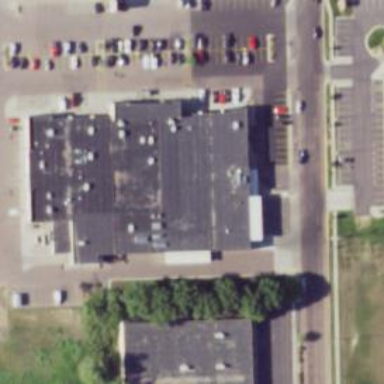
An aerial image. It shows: Pharmacy providing healthcare services.